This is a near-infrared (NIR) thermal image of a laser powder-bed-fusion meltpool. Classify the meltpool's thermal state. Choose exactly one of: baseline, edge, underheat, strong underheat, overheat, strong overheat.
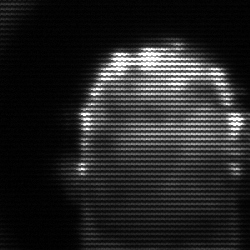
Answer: baseline